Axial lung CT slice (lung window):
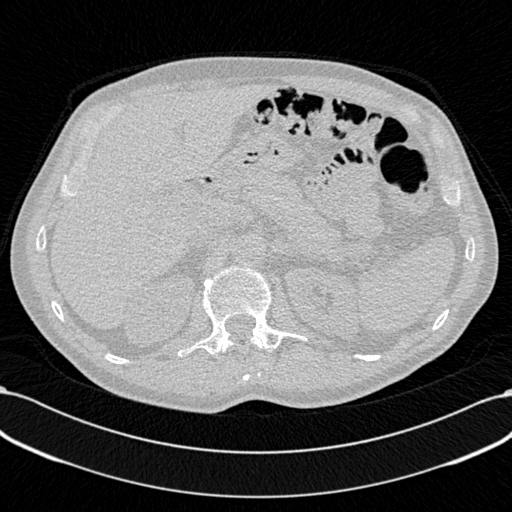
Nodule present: no